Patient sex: M
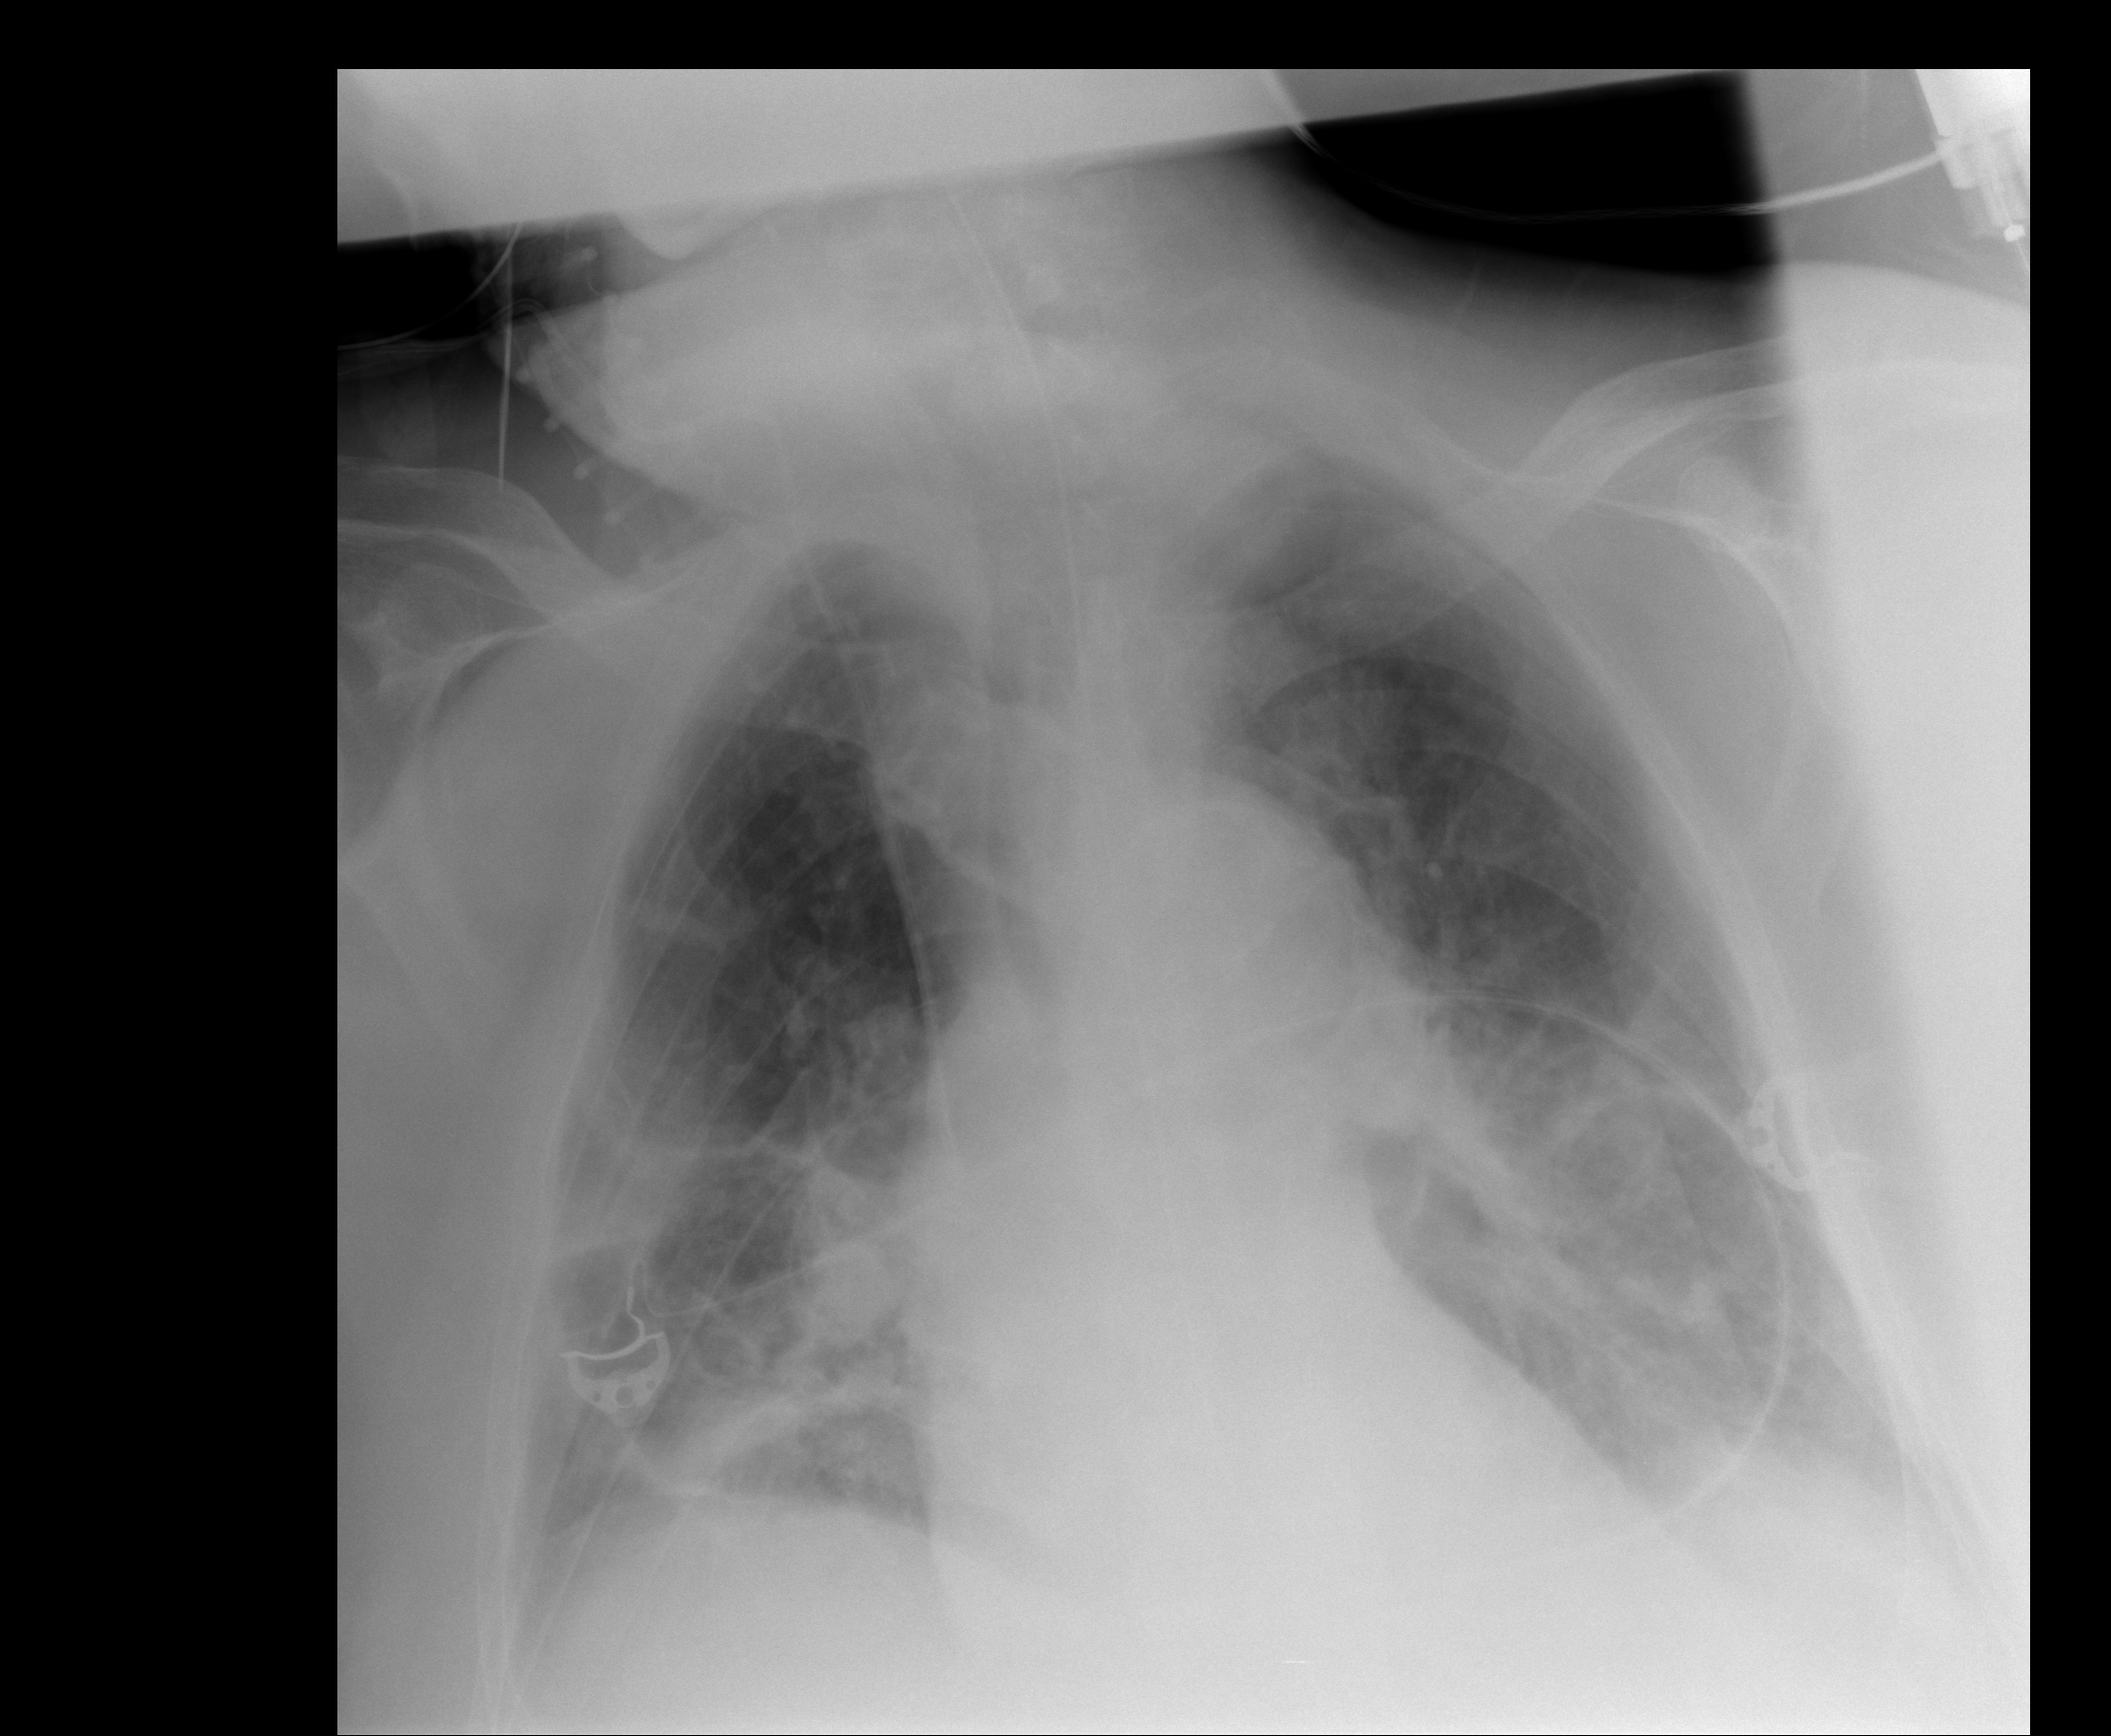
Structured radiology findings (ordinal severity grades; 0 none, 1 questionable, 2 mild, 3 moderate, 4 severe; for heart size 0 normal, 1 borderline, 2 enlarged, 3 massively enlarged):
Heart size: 0
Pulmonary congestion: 1
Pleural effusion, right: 2
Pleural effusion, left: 2
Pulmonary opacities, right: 2
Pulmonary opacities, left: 2
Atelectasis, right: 2
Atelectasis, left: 2